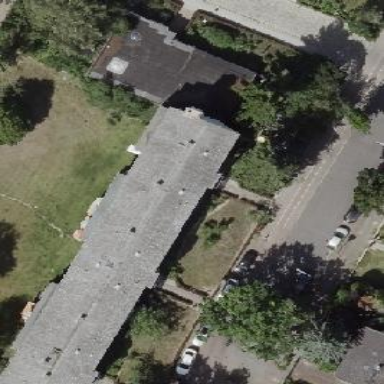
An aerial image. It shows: View of apartment building.